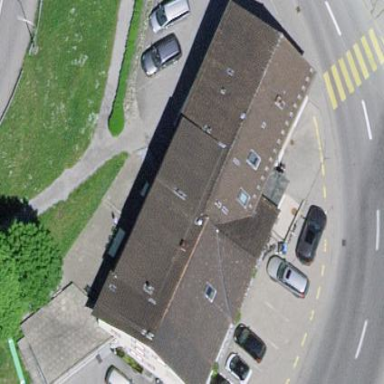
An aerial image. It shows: Bakery located inside building.